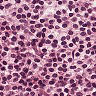
Metastatic tissue present: no